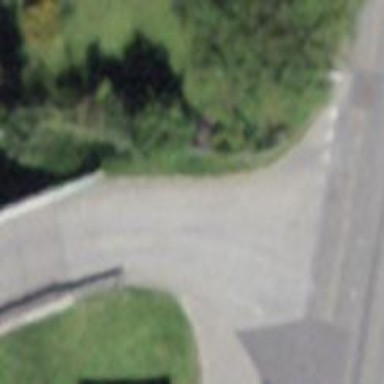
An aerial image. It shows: Paved residential road.